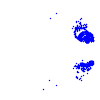
Particle: electron